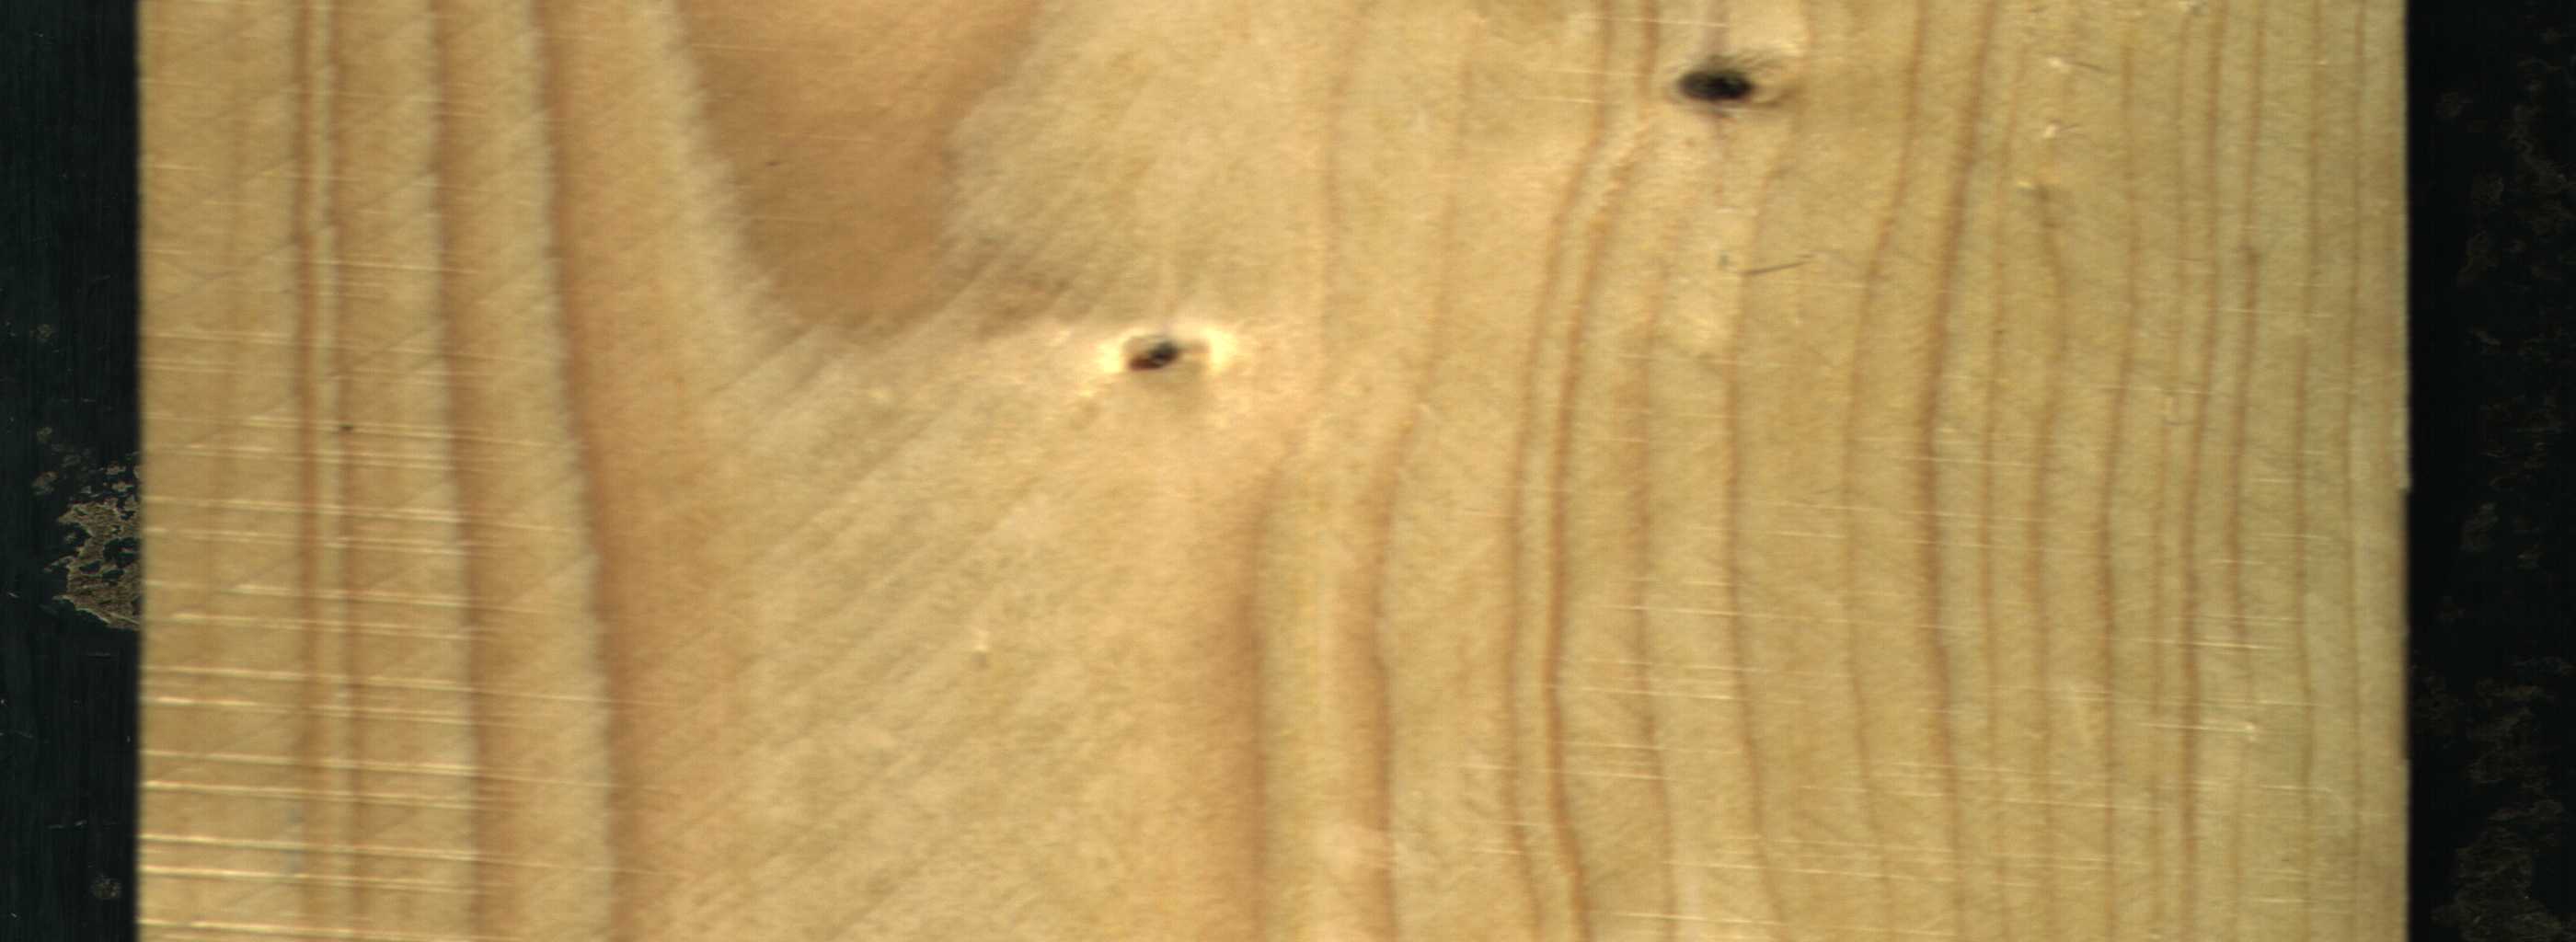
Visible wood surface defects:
Dead_Knot
Live_Knot